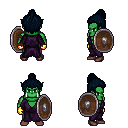
a pixel art fantasy rpg character, male body template, orc, green skin, purple robe, magenta pants, raven short topknot hairstyle, gold gloves, maroon shoes, shield, four views (front, back, left, right), 2x2 character sprite sheet, small pixel art, hard edges, no anti-aliasing